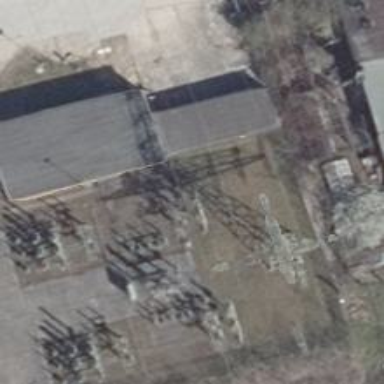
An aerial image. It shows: Switch for power supply.